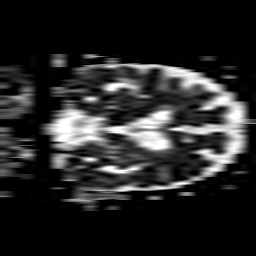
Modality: ADC
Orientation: coronal
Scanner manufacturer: philips
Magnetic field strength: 3 T
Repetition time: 3.795 s
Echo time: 0.06119 s